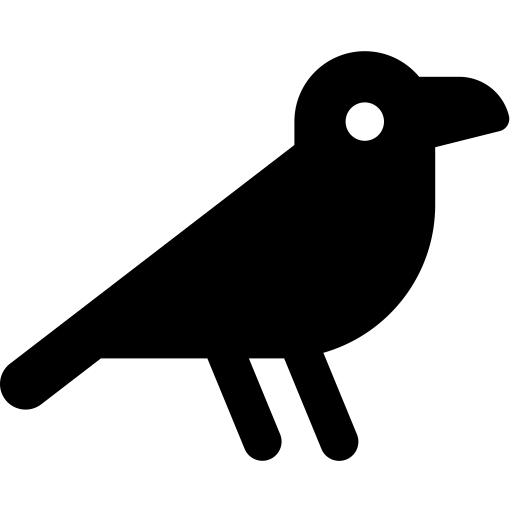
Tags: icon, FontAwesome, fa-icon, solid, crow